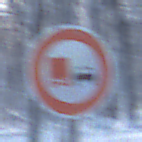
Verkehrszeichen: UeberholverbotKraftfahrzeuge
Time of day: MorningAfternoon
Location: Outdoor (Nature)
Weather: Clear
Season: Winter
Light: Natural